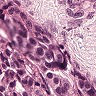
Metastatic tissue present: yes